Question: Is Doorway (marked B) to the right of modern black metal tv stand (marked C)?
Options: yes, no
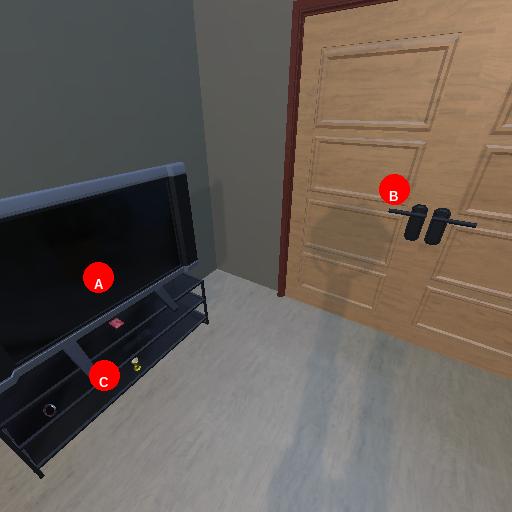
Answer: yes